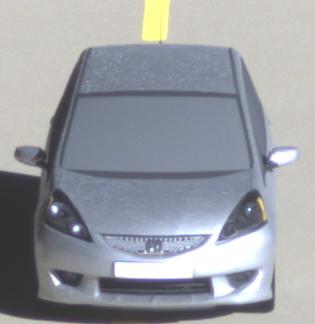
Make: Honda
Model: Jazz 1.2
Detailed model: Jazz (III) (11/08 - 04/11)
Model produced from: 2008/11
Model produced until: 2010/10
Doors: 5
Color: white
Road condition: dry road
Daytime: morning or afternoon
Contrast: high contrast